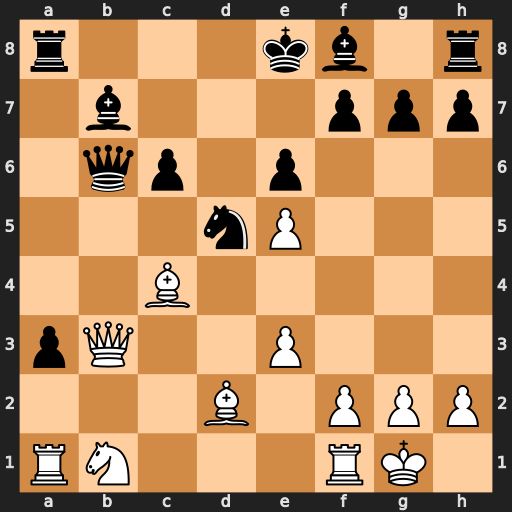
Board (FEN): r3kb1r/1b3ppp/1qp1p3/3nP3/2B5/pQ2P3/3B1PPP/RN3RK1
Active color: w
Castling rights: kq
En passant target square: -
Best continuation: Bxd5 Qxb3 Bxb3